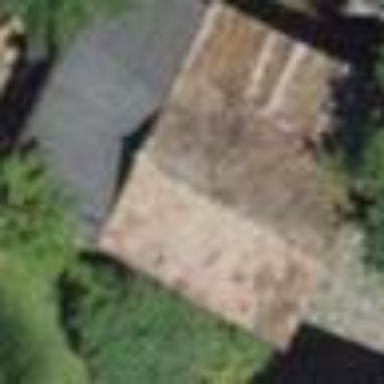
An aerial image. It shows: Shed.